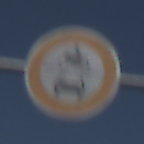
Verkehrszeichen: VerbotKraftfahrzeuge
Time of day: Midday
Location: Outdoor (Nature)
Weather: Clear
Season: NotSpecified
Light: Natural